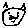
Label: cat